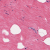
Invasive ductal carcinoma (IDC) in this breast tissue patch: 0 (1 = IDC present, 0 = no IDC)